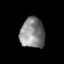
Tissue: prostate
Cell type: T cells
Senescence score: 0.3582
Nuclear area (px): 730
Mean DAPI intensity: 132.001